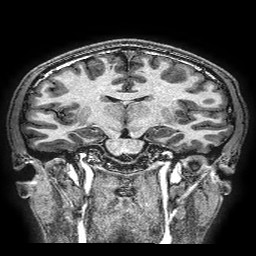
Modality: T1w
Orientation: sagittal
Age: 17
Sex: male
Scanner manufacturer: ge
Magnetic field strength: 3 T
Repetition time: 0.00766 s
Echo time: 0.003476 s